Field crop: maize
Growth stage: 2
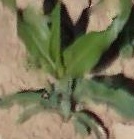
Species: maize